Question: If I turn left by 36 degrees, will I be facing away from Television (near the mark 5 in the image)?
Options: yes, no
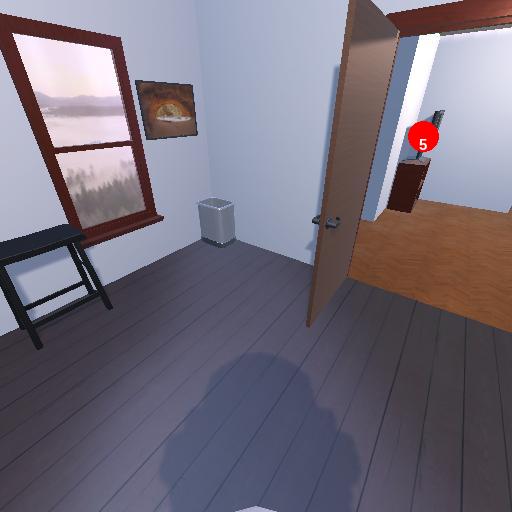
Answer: yes